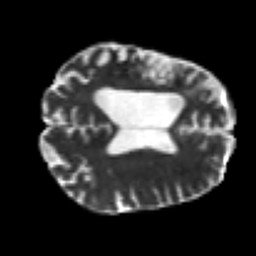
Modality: T2w
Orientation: axial
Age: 50
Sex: male
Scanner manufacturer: siemens
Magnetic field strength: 3 T
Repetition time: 7.3 s
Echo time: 0.087 s